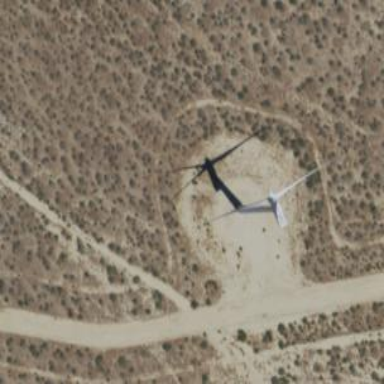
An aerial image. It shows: Wind generator powered by horizontal-axis wind turbine.